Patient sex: M
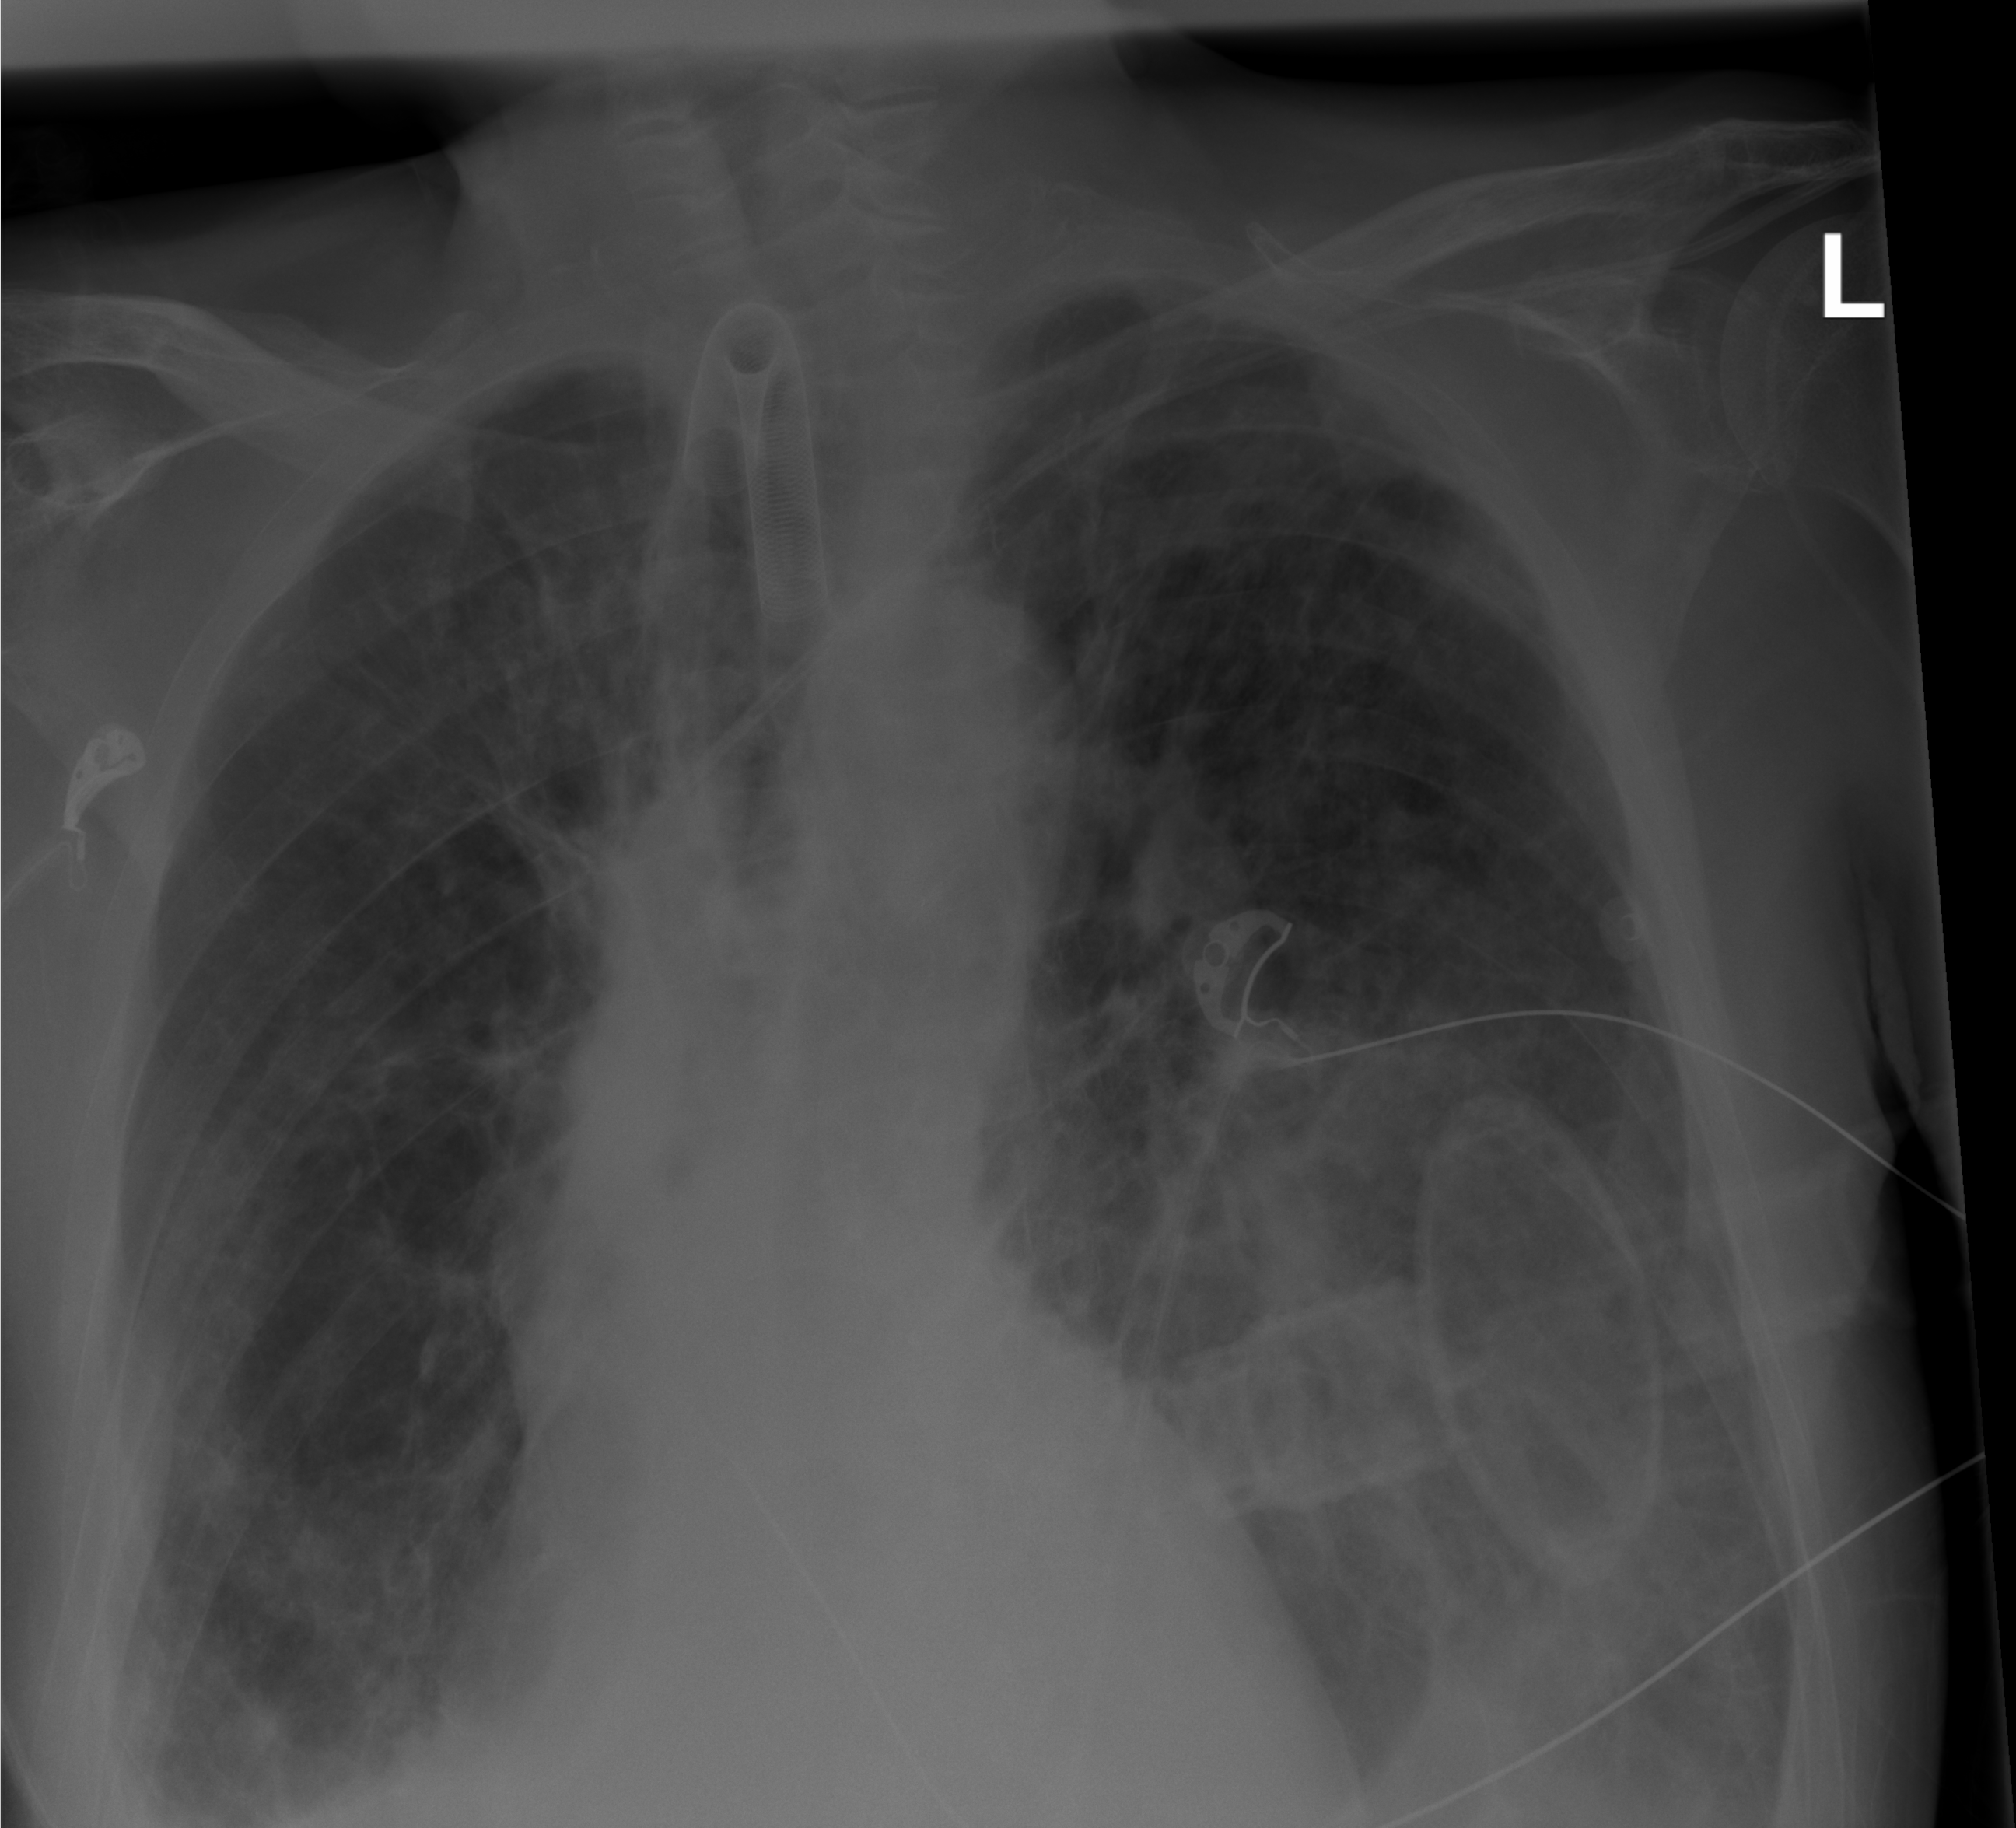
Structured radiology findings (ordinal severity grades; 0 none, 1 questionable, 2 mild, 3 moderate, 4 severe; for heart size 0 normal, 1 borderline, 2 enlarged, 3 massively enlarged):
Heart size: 0
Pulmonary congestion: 0
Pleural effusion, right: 2
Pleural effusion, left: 2
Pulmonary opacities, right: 0
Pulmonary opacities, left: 0
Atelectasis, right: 2
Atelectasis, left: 2